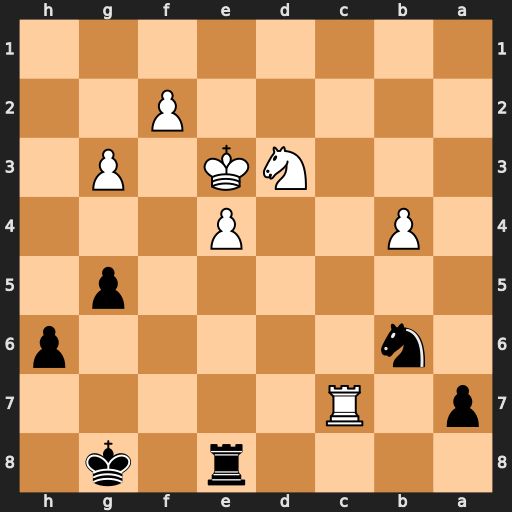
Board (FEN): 4r1k1/p1R5/1n5p/6p1/1P2P3/3NK1P1/5P2/8
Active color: b
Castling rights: -
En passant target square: -
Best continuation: Nd5+ Kd4 Nxc7